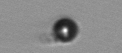
Label: bead